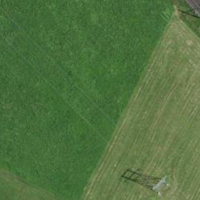
EUNIS habitat code: 24
Species observed at this site:
Bubulcus ibis